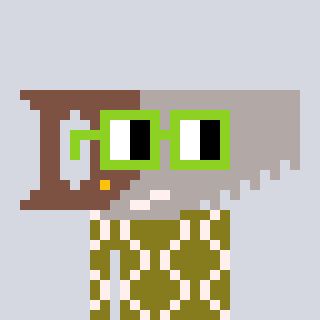
a pixel art character with square light green glasses, a saw-shaped head and a gunk-colored body on a cool background